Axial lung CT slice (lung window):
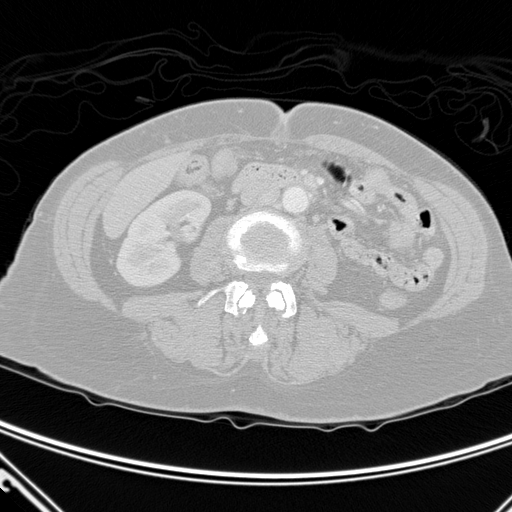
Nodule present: no